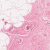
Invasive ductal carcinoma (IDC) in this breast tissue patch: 0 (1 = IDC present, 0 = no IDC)